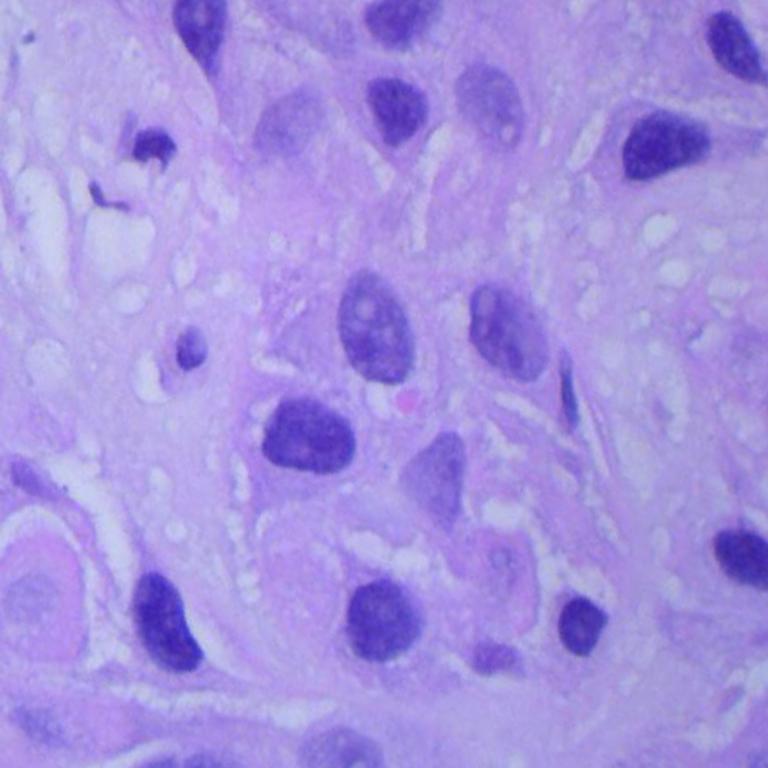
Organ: lung
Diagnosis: squamous carcinomas